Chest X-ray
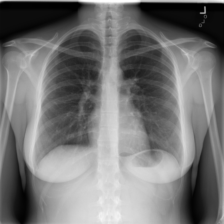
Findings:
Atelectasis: negative
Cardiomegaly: negative
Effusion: negative
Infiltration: negative
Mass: negative
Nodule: negative
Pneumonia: negative
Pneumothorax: negative
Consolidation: negative
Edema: negative
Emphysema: negative
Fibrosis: negative
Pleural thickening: negative
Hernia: negative